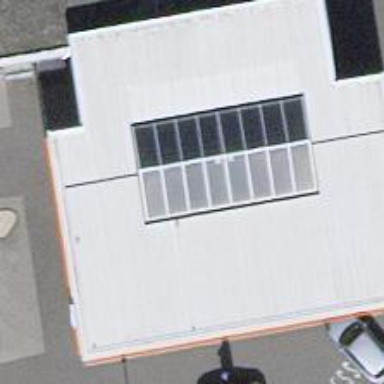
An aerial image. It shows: Fuel station.